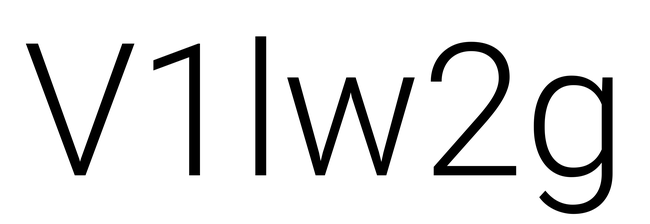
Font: Roboto_Light